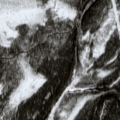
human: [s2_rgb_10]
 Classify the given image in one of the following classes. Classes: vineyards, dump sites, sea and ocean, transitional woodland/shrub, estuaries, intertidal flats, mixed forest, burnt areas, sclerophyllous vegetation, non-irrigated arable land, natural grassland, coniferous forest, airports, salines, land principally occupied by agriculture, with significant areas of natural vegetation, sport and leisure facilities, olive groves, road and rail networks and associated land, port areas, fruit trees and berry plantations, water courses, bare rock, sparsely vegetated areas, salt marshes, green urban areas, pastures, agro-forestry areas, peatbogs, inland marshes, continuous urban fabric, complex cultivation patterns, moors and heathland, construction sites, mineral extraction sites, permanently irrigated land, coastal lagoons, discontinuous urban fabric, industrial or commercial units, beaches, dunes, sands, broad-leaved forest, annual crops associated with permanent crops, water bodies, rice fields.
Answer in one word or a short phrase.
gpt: coniferous forest, peatbogs